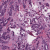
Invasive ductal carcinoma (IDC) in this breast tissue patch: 1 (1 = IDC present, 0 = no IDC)